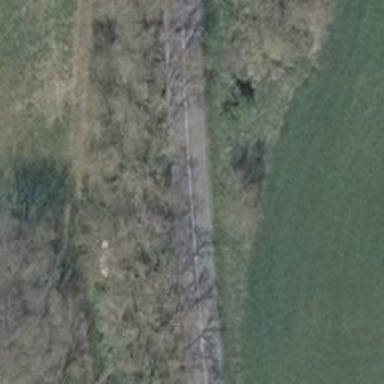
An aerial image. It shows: Unclassified road.